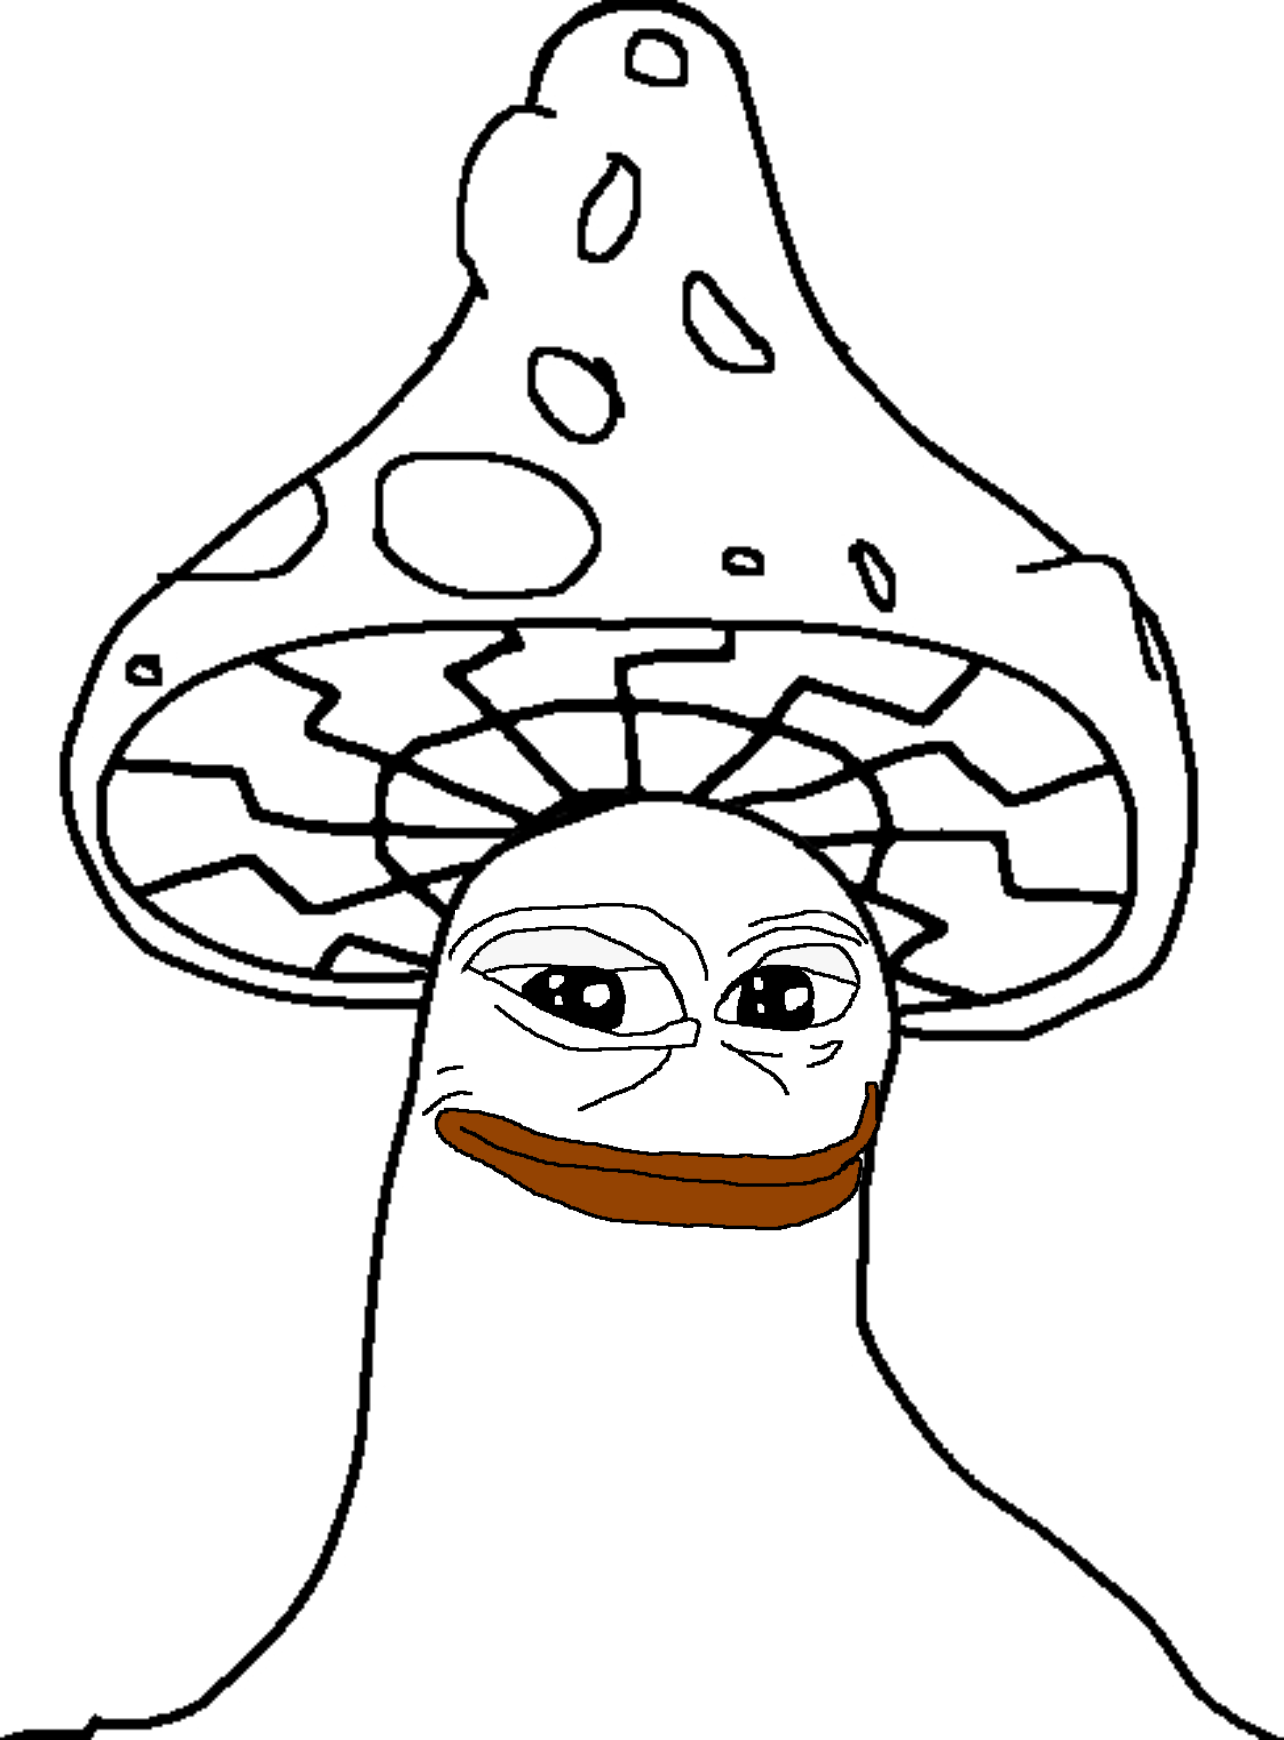
Label: 5_Shroomjak